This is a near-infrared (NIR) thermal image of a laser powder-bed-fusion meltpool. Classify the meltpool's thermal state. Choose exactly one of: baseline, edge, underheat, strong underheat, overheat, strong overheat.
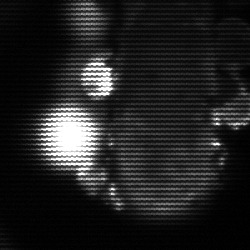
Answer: strong underheat